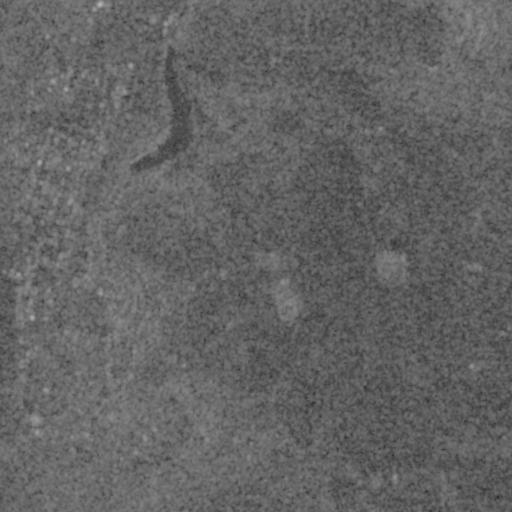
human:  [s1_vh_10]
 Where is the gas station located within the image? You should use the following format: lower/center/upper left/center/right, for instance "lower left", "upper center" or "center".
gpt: The gas station is located in the upper left of the image.
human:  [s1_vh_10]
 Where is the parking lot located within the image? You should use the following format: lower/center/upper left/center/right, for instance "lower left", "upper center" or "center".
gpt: The parking lot is located in the left of the image.
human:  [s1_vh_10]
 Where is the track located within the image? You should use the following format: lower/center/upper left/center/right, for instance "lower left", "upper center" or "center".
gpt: There is no track in the image.

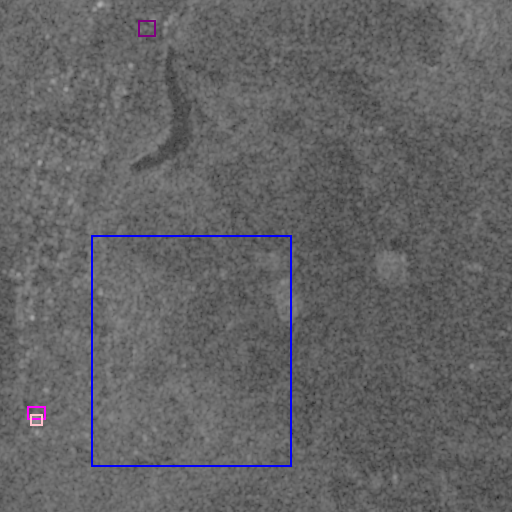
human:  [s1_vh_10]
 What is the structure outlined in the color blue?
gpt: The structure outlined in blue is a park.
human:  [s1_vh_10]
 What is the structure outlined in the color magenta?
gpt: The structure outlined in magenta is a parking lot.
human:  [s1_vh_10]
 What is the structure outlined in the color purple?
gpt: The structure outlined in purple is a building.
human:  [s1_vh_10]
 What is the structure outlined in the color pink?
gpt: The structure outlined in pink is a building.
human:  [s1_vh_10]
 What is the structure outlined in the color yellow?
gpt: There is no yellow outline.